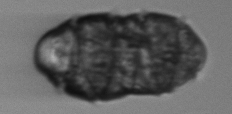
Label: Margalefidinium